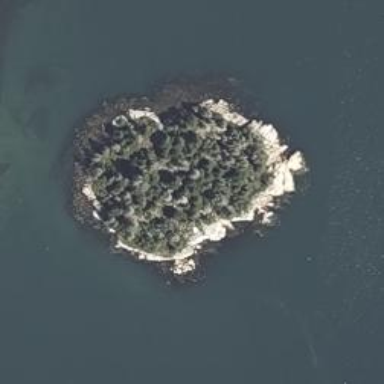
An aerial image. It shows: Islet along the natural coastline.